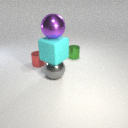
small green metal cylinder behind large gray metal sphere